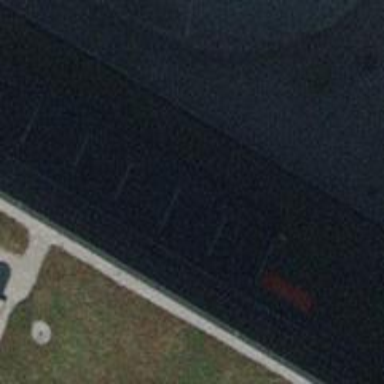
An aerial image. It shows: View of roof of building.